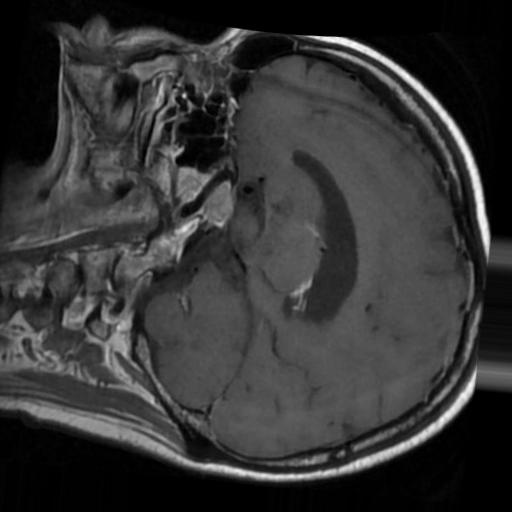
Label: brain_tumor